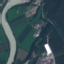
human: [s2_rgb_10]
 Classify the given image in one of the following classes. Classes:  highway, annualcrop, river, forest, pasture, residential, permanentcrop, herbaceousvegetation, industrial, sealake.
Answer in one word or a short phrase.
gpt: River